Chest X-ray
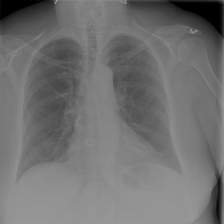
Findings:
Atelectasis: negative
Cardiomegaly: negative
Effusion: negative
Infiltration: negative
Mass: negative
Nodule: negative
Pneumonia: negative
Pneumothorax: negative
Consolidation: negative
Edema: negative
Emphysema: negative
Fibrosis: negative
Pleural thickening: negative
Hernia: negative